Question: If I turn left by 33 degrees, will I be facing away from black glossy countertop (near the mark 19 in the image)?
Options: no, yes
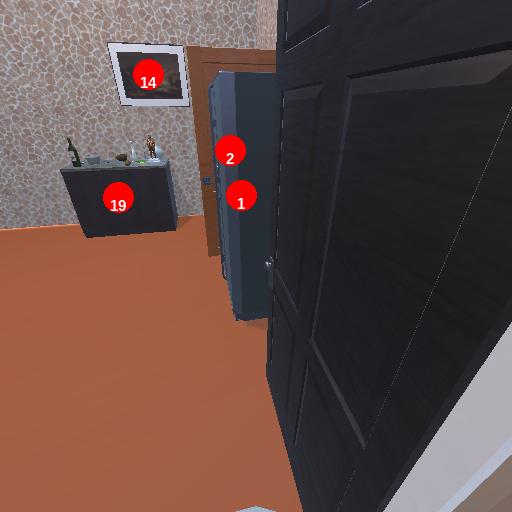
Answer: no